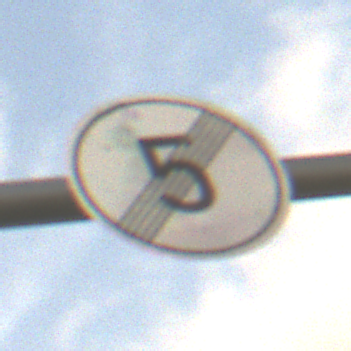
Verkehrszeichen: EndeGeschwindigkeit5
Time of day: SunriseSunset
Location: Outdoor (Nature)
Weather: PartlyCloudy
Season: NotSpecified
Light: Natural